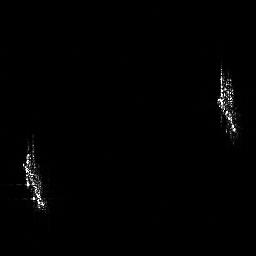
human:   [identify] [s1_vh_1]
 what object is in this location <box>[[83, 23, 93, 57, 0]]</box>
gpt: <ref>1 large ship at the right</ref>